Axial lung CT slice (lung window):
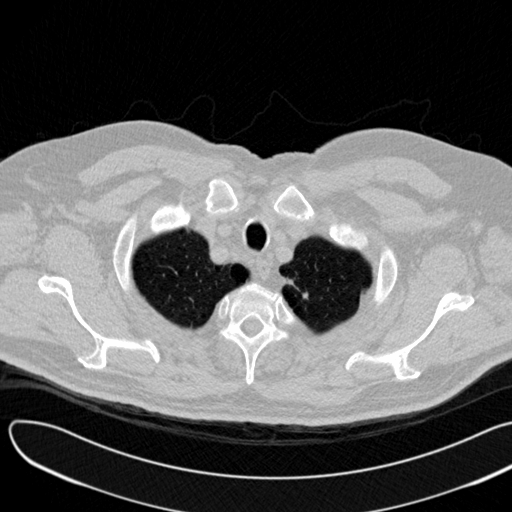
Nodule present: no